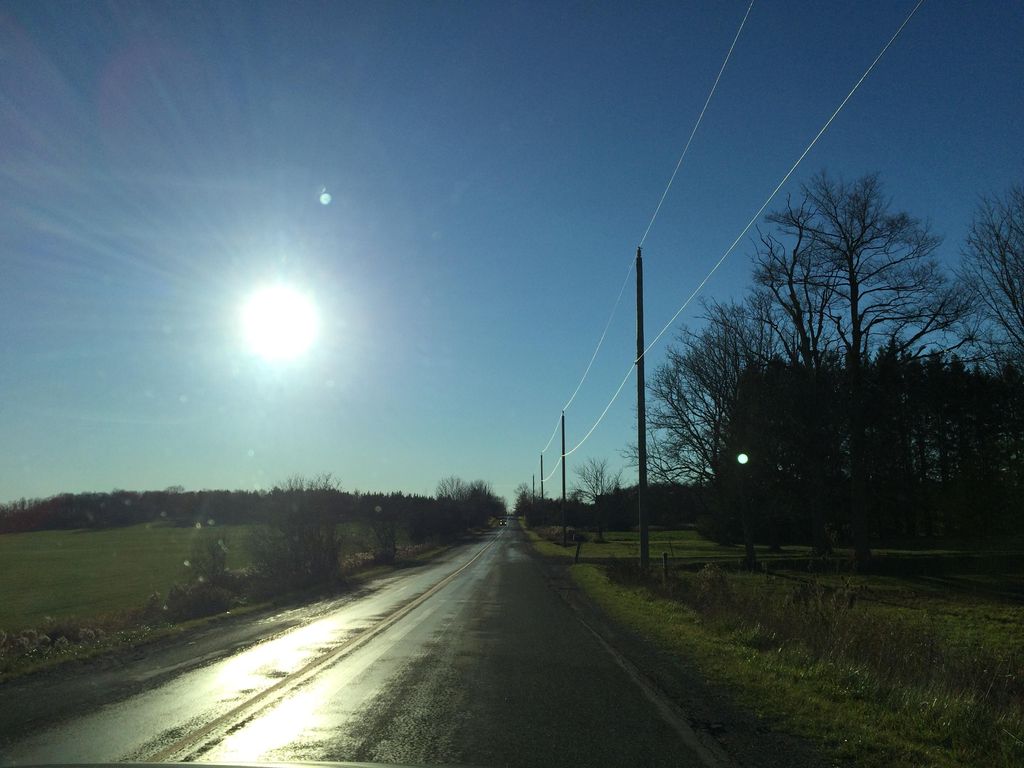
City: kitchener-waterloo